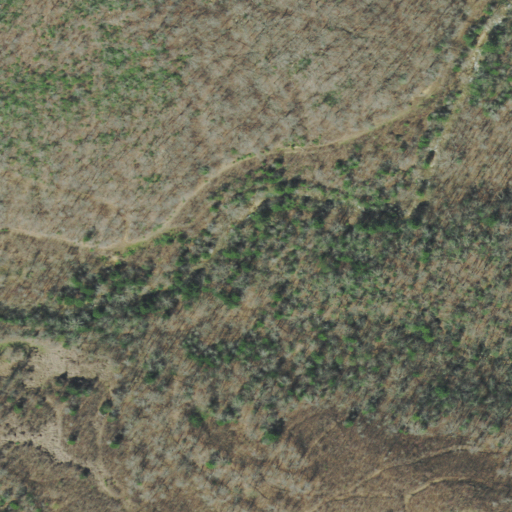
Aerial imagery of valley in Tennessee named Stillhouse Hollow containing deciduous forest, mixed forest, and shrub